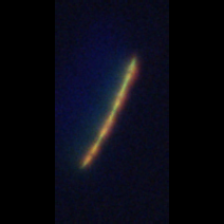
Taxon: Psuedo-nitzschia
Group: Diatoms